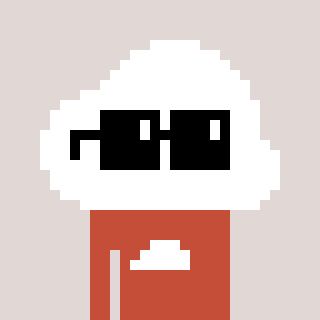
a pixel art character with square black sunglasses, a cloud-shaped head and a rust-colored body on a warm background